Question: I have an image that is saved as a size of 64x64 on disk. I load the image using this code:
'resizeImage(Image.FromFile(@"C:\Users\ApachePilotMPE\Desktop\" + "img.png"), new Size(128, 128))'
which returns a bitmap cast as an image like so:
'''
public static Image resizeImage(Image i, Size newSize)
{
return (Image)(new Bitmap(i, newSize));
}
'''
When I paint that image on the form, the sides of the object in the image (just a black & white stick figure, with a transparent background) appear as if they have been antialiased to blend with the background. Is there any way to keep this from happening? I have tried setting the 'Graphics.SmoothingMode' to 'None' at runtime, but that doesn't seem to have any effect.

Top: Painted Image when loaded in with size 64 and increased to 128.
Bottom Left: Painted Image when loaded at 128.
Bottom Right: Edited-In Image, resized with Paint.NET, size 128.
To specify: The top image SHOULD look like the bottom left.
Check updated code at the top of the post.
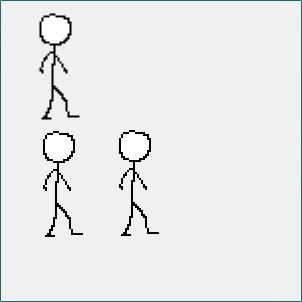
Answer: '''
return (Image)(new Bitmap(i, newSize));
'''
You are letting the Bitmap constructor resize the image. It will pick a "good" interpolation mode that attempts to avoid the blocky appearance you get from making pixels four times as big. You however prefer the blocky look, that means you'll have to take control of the Interpolation mode yourself. Like this:
'''
public static Image ResizeImage(Image img, Size size) {
var bmp = new Bitmap(size.Width, size.Height);
using (var gr = Graphics.FromImage(bmp)) {
gr.InterpolationMode = System.Drawing.Drawing2D.InterpolationMode.NearestNeighbor;
gr.DrawImage(img, new Rectangle(Point.Empty, size));
}
return bmp;
}
'''
Also note that you may prefer the look you'll get when you insert gr.Clear(Color.White); inside that code and not change the InterpolationMode. That avoids a problem with the transparent pixels in the original image having an awkward RGB value.